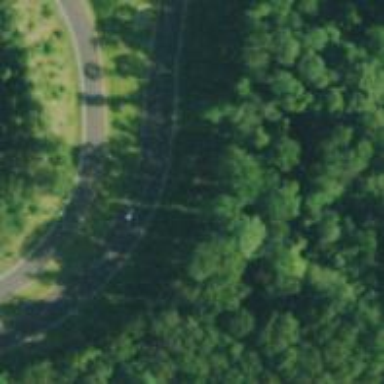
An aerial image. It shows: Trunk link highway.